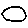
Label: circle